This time-frequency spectrogram was computed from a rotor test-rig vibration snapshot; brighter regions carry more energy. Diagnose the rotating machine from this image, choosing from: normal, misalignment, unbalance, looseness.
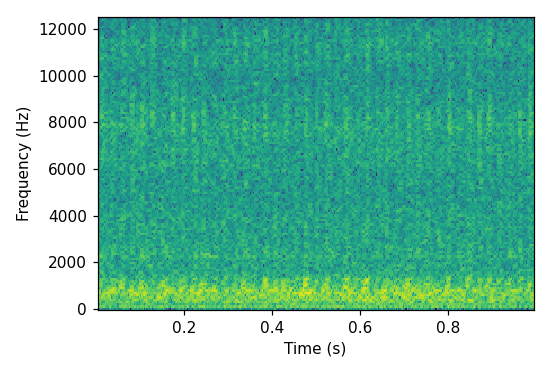
Answer: misalignment